Question:
Right-most textview is causing some alignment issues. I'm not sure how I can alleviate this?
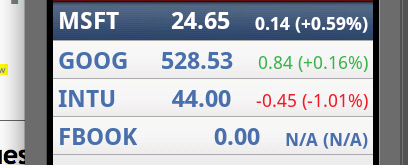
Answer: Set the 'Layout Width' on the right-most textview to a hard-coded values such as 100dip and set the 'Gravity' to 'right'.